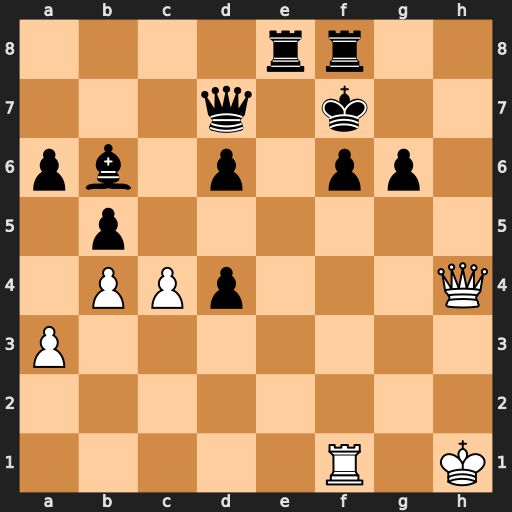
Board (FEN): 4rr2/3q1k2/pb1p1pp1/1p6/1PPp3Q/P7/8/5R1K
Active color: w
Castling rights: -
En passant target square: -
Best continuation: Qh7+ Ke6 Re1+ Kf5 Qxd7+